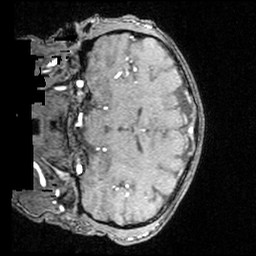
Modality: angio
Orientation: coronal
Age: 31
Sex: male
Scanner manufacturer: siemens
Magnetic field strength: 3 T
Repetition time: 0.025 s
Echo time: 0.00334 s